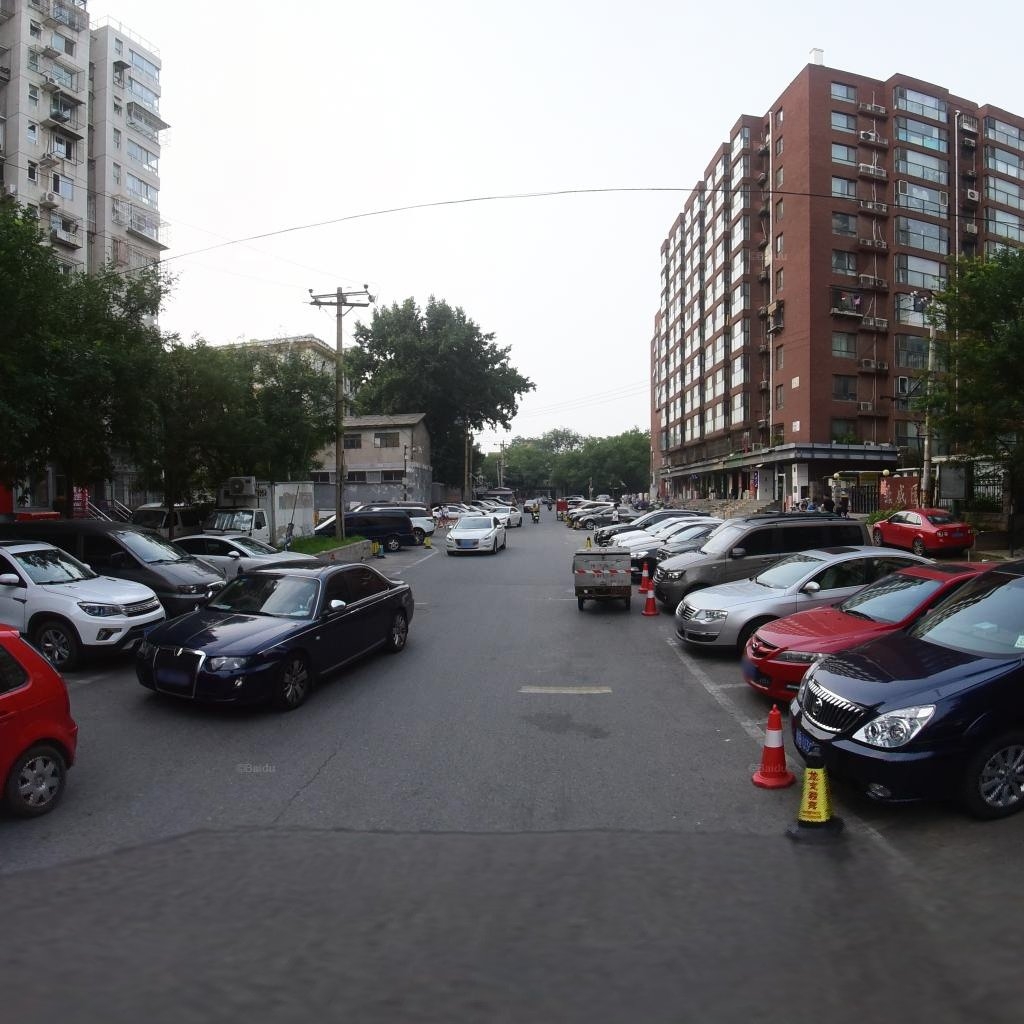
Region: Dongcheng
Road damage annotations: longitudinal crack